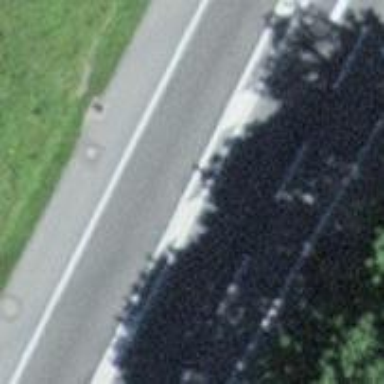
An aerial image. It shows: Asphalt motorway.